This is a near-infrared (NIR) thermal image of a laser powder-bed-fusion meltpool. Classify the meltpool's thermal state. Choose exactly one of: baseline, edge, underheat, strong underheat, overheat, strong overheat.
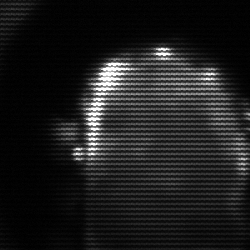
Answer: baseline